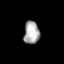
Tissue: prostate
Cell type: Fibroblasts
Senescence score: 0.8139
Nuclear area (px): 348
Mean DAPI intensity: 169.374